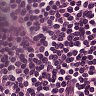
Metastatic tissue present: no